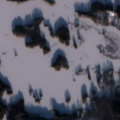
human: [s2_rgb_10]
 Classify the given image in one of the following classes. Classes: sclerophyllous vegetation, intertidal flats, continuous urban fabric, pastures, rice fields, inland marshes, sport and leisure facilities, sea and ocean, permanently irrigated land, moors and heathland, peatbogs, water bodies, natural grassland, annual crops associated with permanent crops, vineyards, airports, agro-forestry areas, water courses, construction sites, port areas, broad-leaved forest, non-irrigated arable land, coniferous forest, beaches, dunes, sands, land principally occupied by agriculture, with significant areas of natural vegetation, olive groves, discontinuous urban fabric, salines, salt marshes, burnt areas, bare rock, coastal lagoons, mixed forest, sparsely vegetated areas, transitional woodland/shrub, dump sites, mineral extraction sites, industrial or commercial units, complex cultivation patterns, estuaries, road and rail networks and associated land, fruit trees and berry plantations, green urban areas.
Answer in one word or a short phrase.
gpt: broad-leaved forest, coniferous forest, mixed forest, inland marshes, water bodies